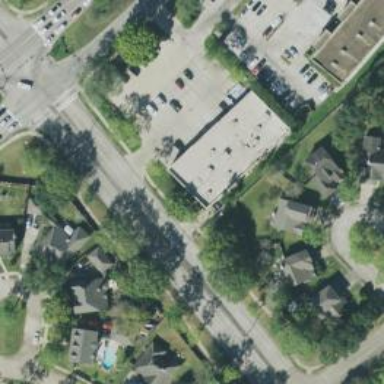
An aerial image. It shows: Veterinary facility.